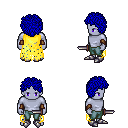
a pixel art fantasy rpg character, male body template, dark elf, purple skin, yellow tattered cape, teal pants, blue curly afro hairstyle, cloth bracers, metal boots, dagger, four views (front, back, left, right), 2x2 character sprite sheet, small pixel art, hard edges, no anti-aliasing